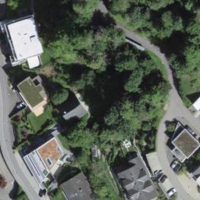
EUNIS habitat code: 55
Species observed at this site:
Galeopsis tetrahit